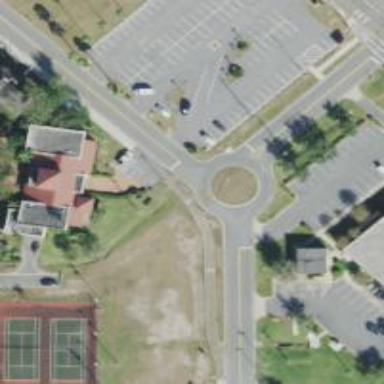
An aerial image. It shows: Residential road that intersects with roundabout.